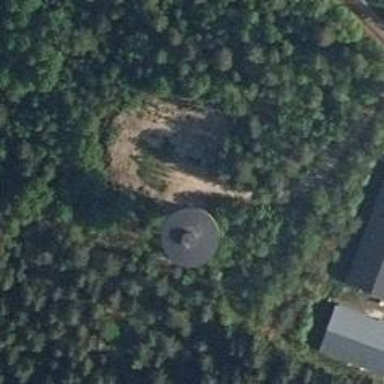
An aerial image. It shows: Water tower that is man-made.